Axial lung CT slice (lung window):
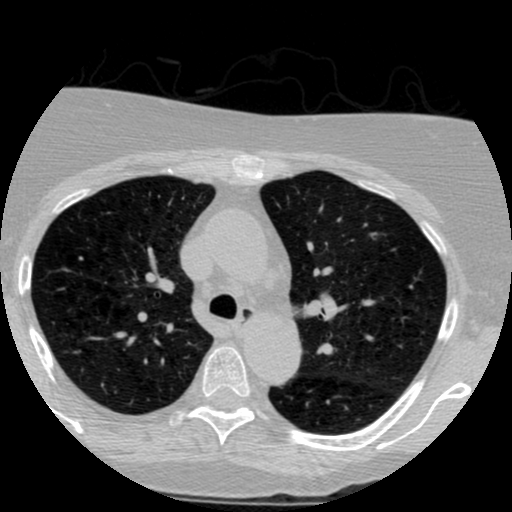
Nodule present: no